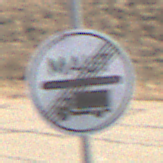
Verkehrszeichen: EndeMautpflicht
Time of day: Midday
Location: Outdoor (RoadRail)
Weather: Clear
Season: Summer
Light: Natural